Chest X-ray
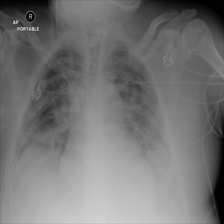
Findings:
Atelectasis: positive
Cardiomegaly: negative
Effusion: negative
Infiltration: positive
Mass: negative
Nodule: negative
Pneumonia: negative
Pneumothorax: negative
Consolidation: negative
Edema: negative
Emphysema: negative
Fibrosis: negative
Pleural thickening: negative
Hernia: negative